Question: Ok, I know this sounds really daft to be asking here, but it is programming related.
I'm working on a game, and I'm thinking of implementing a system that allows users to triangulate their 3D coordinates to locate something (eg for a task).
I also want to be able to let the user make the coordinates of the points they are using for triangulation have user-determined coordinates (so the location's coordinate is relative, probably by setting up a beacon or something).
I have a method in place for calculating the distance between the points, so essentially I can calculate the lengths of the sides of the triangle/pyramid as well as all but the coordinate I am after.
It has been a long time since I have done any trigonometry and I am rusty with the sin, cos and tan functions, I have a feeling they are required but have no clue how to implement them.
Can anyone give me a demonstration as to how I would go about doing this in a mathematical/programatical way?
extra info:
My function returns the exact distance between the two points, so say you set two points to 0,0,0 and 4,4,0 respectively, and those points are set to scale(the game world is divided into a very large 3d grid, with each 'block' area being represented by a 3d coordinate) then it would give back a value at around 5.6.
The key point about it varying is that the user can set the points, so say they set a point to read 0,0,0, the actual location could be something like 52, 85, 93. However, providing they then count the blocks and set their other points correctly (eg, set a point 4,4,0 at the real point 56, 89, 93) then the final result will return the relative position (eg the object they are trying to locate is at real point 152, 185, 93, it will return the relative value 100,100,0). I need to be able to calculate it knowing every point but the one it's trying to locate, as well as the distances between all points.
Also, please don't ask why I can't just calculate it by using the real coordinates, I'm hoping to show the equation up on screen as it calculates the result.7
Example:
Here is a diagram

Imagine these are points in my game on a flat plain.
I want to know the point f.
I know the values of points d and e, and the sides A,B and C.
Using only the data I know, I need to find out how to do this.
Answered Edit:
After many days of working on this, Sean Kenny has provided me with his time, patience and intellect, and thus I have now got a working implementation of a triangulation method.
I hope to place the different language equivalents of the code as I test them so that future coders may use this code and not have the same problem I have had.
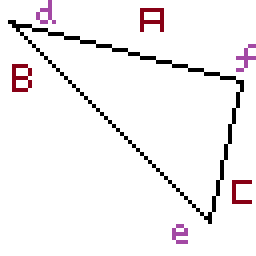
Answer: I spent a bit of time working on a solution but I think the implementer, i.e you, should know what it's doing, so any errors encountered can be tackled later on. As such, I'll give my answer in the form of strong hints.
First off, we have a vector from d to e which we can work out: if we consider the coordinates as position vectors rather than absolute coordinates, how can we determine what the vector pointing from d to e is? Think about how you would determine the displacement you had moved if you only knew where you started and where you ended up? Displacement is a straight line, point A to B, no deviation, not: I had to walk around that house so I walked further. A straight line. If you started at the point '(0,0)' it would be easy.
Secondly, the cosine rule. Do you know what it is? If not, <URL>.
Next we can use a vector 'trick' called the <URL>. Notice there is a cos function in there. Now, you may be thinking, we've just found the angle, why are we doing it again?
Define 'DQ = [1,0]'. 'DQ' is a vector of length 1, a unit vector, along the x-axis. Which other vector do we know? Do we know of two position vectors?
Once we have two vectors (I hope you worked out the other one) we can use the scalar product to find the angle; again, just the angle, not a function of it.
Now, hopefully, we have 2 angles. Could we take one from the other to get yet another angle to our desired coordinate 'DF'? The choice of using a unit vector earlier was not arbitrary.
The scalar product, after some cancelling, gives us this : 'cos(theta) = x / r'
Where 'x' is the 'x' ordinate for 'F' and 'r' is the length of side A.
The end result being:
'''
theta = arccos( xe / B ) - arccos( ( (A^2) + (B^2) - (C^2) ) / ( 2*A*B ) )
'''
Where 'theta' is the angle formed between a unit vector along the line 'y = 0' where the origin is at point 'd'.
With this information we can find the x and y coordinates of point 'f' relative to 'd'. How?
Again, with the scalar product. The rest is fairly easy, so I'll give it to you.
'''
x = r.cos(theta)
y = r.sin(theta)
'''
From basic trigonometry.
I wouldn't advise trying to code this into one value.
Instead, try this:
'''
//pseudo code
dx = 0
dy = 0 //initialise coordinates somehow
ex = ex
ey = ey
A = A
B = B
C = C
cosd = ex / B
cosfi = ((A^2) + (B^2) - (C^2)) / ( 2*A*B)
d = acos(cosd) //acos is a method in java.math
fi = acos(cosfi) //you will have to find an equivalent in your chosen language
//look for a method of inverse cos
theta = fi - d
x = A cos(theta)
y = A sin(theta)
'''
Initialise all variables as those which can take decimals. e.g 'float' or 'double' in Java.

The green along the x-axis represents the x ordinate of f, and the purple the y ordinate.
The blue angle is the one we are trying to find because, hopefully you can see, we can then use simple trig to work out x and y, given that we know the length of the hypotenuse.
This yellow line up to 1 is the unit vector for which scalar products are taken, this runs along the x-axis.
We need to find the black and red angles so we can deduce the blue angle by simple subtraction.
Hope this helps. Extensions can be made to 3D, all the vector functions work basically the same for 3D.